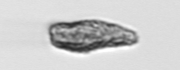
Label: Pseudochattonella_farcimen